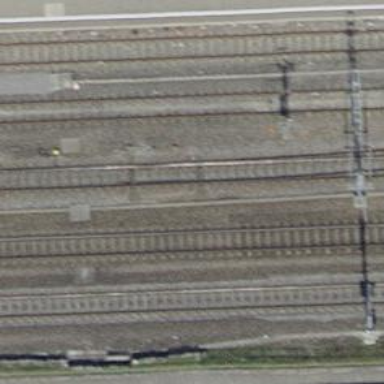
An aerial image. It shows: Railway switch.